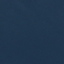
Label: SeaLake